Question: This is a screen shot of my game when launched on my iphone 4, as you can see at the begining there is a very high usage of cpu. I'm trying to preload assets and use global @properties for every reused object ( to avoid to call them like --> [self childNodeWithName:@"object"];
But I'm concerned about the beginning, Is there other ways to make it less cpu expensive?
And for the rest of the graphic, is ok my cpu usage? what is the max usage allowed for games without crash-been refused by apple?

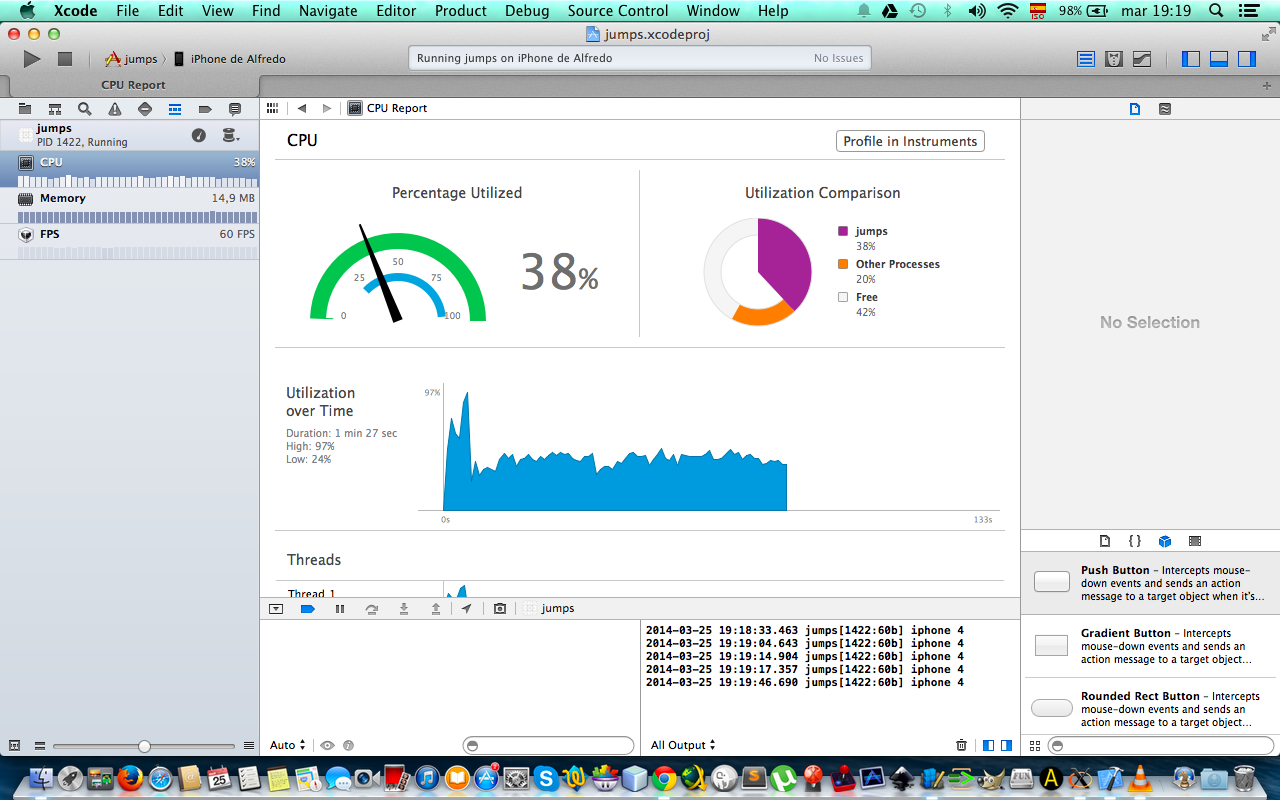
Answer: Perhaps the large spike at the beginning is due to preloading assets, as you mention. You seem to average about 40% CPU usage which is perfectly fine!